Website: apple
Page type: delivery-shipping
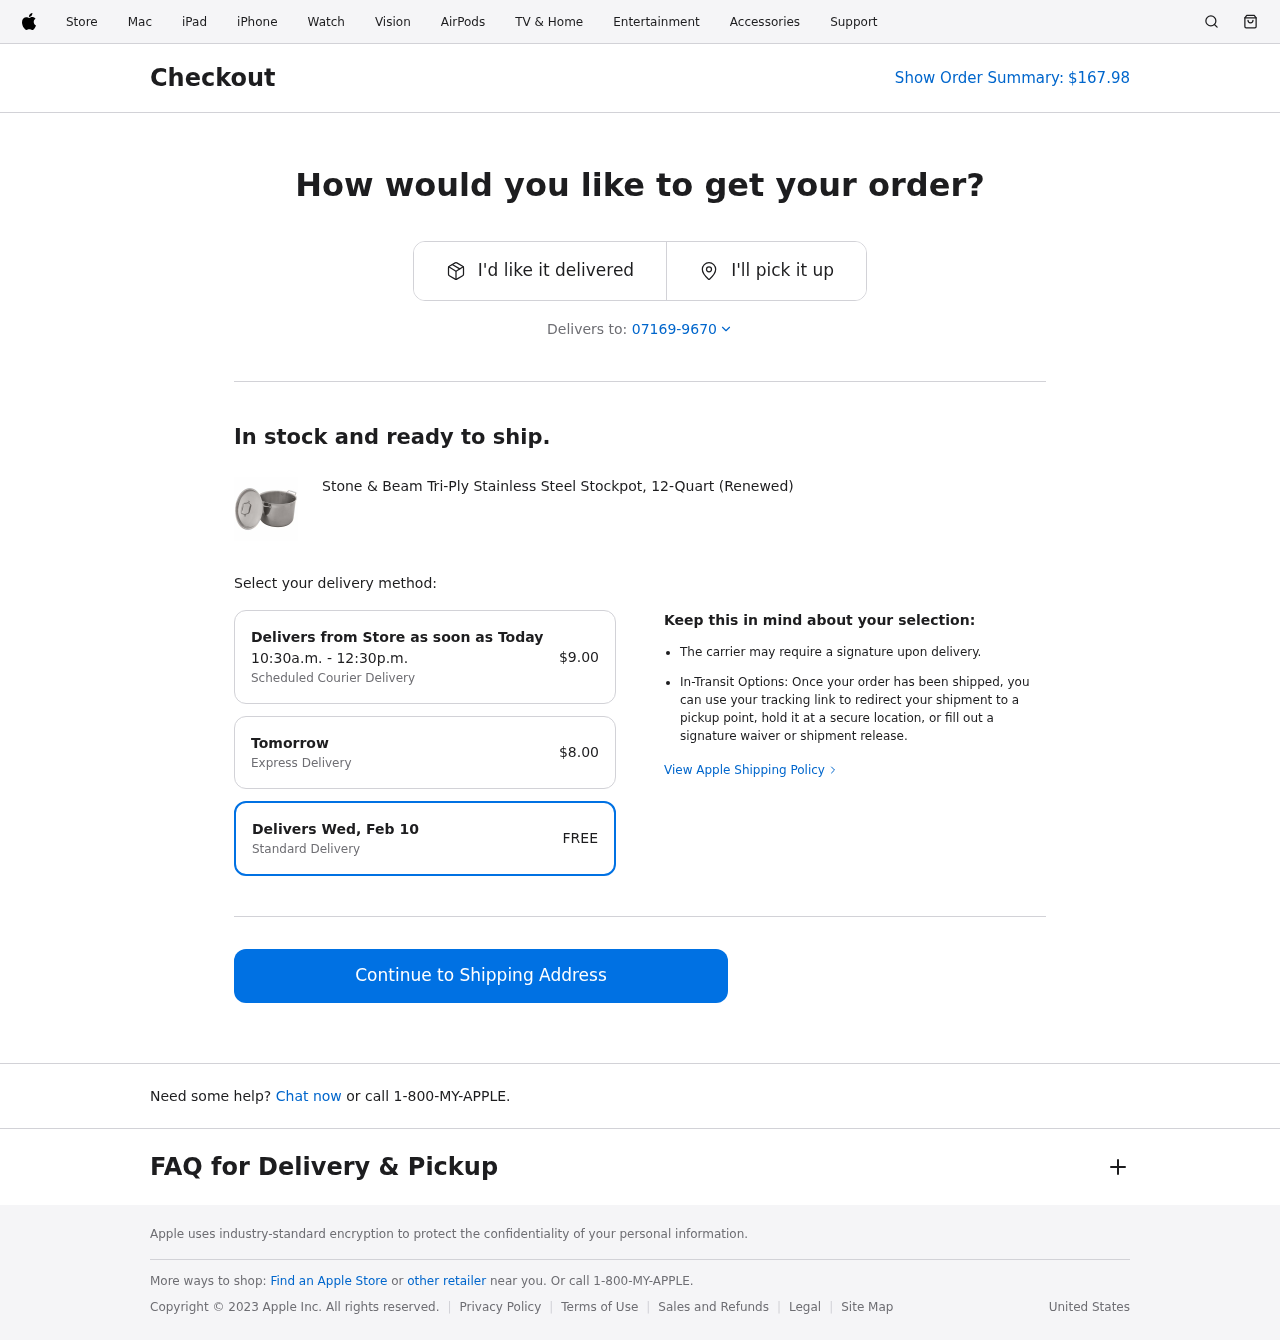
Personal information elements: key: PII_POSTCODE_FULL
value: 07169-9670
Product elements: key: PRODUCT1_NAME
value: Stone & Beam Tri-Ply Stainless Steel Stockpot, 12-Quart (Renewed)
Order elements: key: ORDER_TOTAL
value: $167.98
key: ORDER_DELIVERY_DATE_SAMEDAY
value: Today
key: ORDER_SHIPPING_COST_SAMEDAY
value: $9.00
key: ORDER_DELIVERY_DATE_EXPRESS
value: Tomorrow
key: ORDER_SHIPPING_COST_EXPRESS
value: $8.00
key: ORDER_DELIVERY_DATE
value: Delivers Wed, Feb 10
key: ORDER_SHIPPING_COST
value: FREE